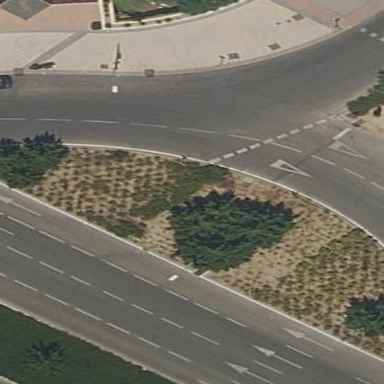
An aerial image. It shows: Grassy area with kerb barrier.